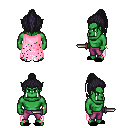
a pixel art fantasy rpg character, male body template, orc, green skin, pink tattered cape, magenta pants, raven long topknot hairstyle, bracelets, black slippers, dagger, four views (front, back, left, right), 2x2 character sprite sheet, small pixel art, hard edges, no anti-aliasing